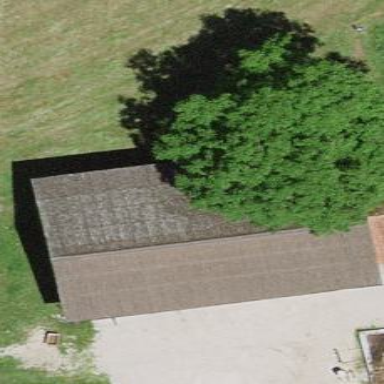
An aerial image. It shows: Gabled building.